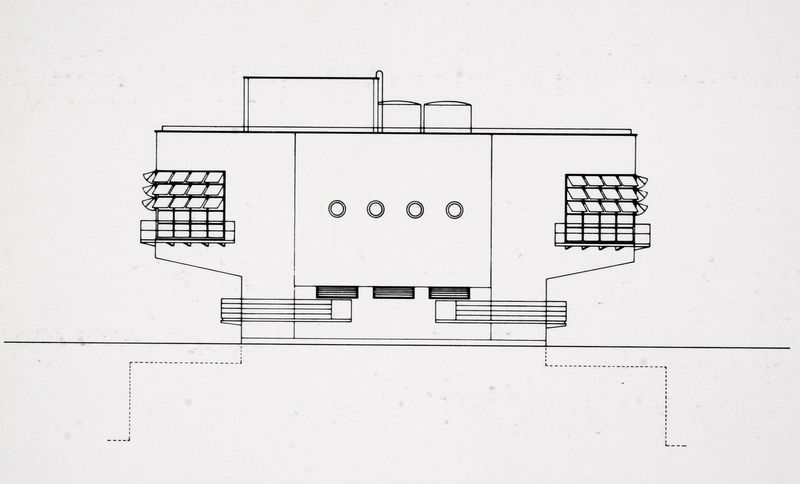
Titel: Ansicht des Betriebsgebäudes
Künstler: Gustav Peichl
Standort: Berlin
Institution: PEA (Phosphat-Eleminations-Anlage)
Schlagwörter: weiß, fenster, grau, schwarz, skizze, zeichnung, gebäude, haus, architektur, balkon, schiff, ansicht, fassade, moderne, flächen, modern, dächer, grafik, graphik, linien, symmetrie, geländer, punkte, schwarzweiß, hässlich, kreise, entwurf, plan, vorlage, terrassen, geometrie, aufbau, aufriss, fundament, unterirdisch, plam, bullaugen, gestrichelt, jalousien, punktiert, blakon, sonnenblenden